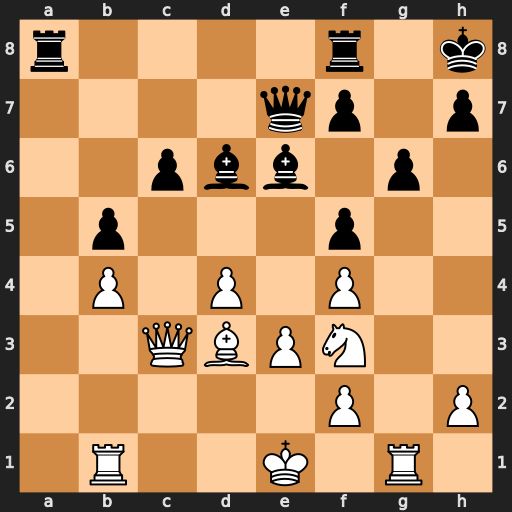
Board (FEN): r4r1k/4qp1p/2pbb1p1/1p3p2/1P1P1P2/2QBPN2/5P1P/1R2K1R1
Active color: w
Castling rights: -
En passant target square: -
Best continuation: d5+ Kg8 dxe6